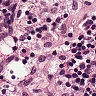
Metastatic tissue present: no